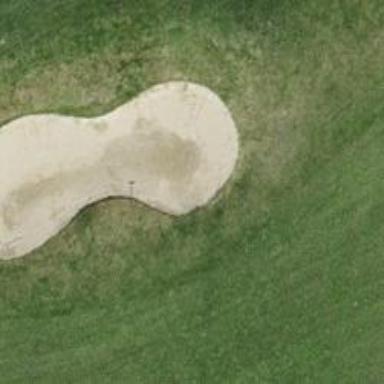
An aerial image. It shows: Sand bunker on golf course.